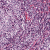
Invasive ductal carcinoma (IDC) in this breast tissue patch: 1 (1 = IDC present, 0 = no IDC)